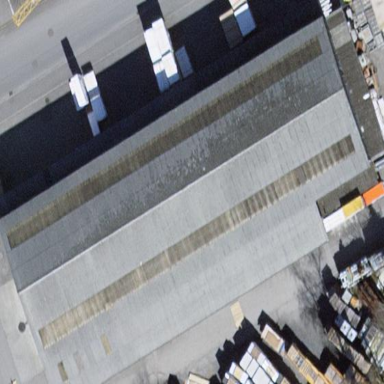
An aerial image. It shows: Industrial building.